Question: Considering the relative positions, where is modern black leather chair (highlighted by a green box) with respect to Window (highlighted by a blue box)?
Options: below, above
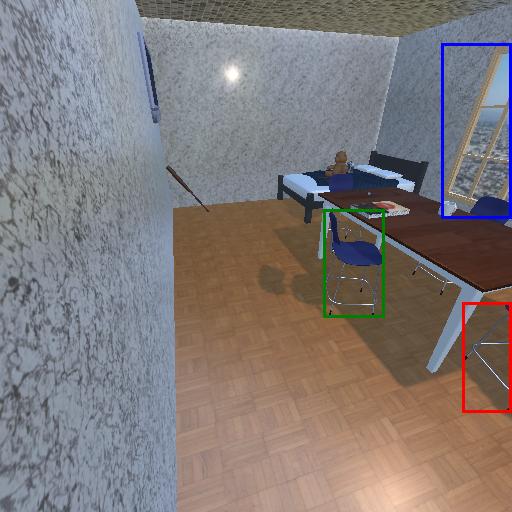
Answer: below